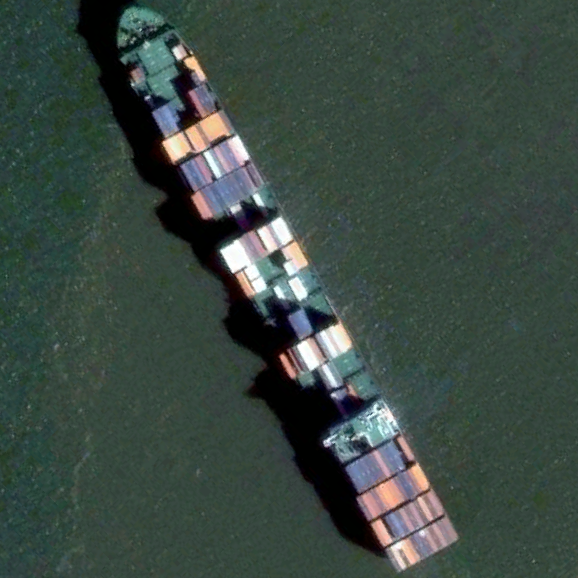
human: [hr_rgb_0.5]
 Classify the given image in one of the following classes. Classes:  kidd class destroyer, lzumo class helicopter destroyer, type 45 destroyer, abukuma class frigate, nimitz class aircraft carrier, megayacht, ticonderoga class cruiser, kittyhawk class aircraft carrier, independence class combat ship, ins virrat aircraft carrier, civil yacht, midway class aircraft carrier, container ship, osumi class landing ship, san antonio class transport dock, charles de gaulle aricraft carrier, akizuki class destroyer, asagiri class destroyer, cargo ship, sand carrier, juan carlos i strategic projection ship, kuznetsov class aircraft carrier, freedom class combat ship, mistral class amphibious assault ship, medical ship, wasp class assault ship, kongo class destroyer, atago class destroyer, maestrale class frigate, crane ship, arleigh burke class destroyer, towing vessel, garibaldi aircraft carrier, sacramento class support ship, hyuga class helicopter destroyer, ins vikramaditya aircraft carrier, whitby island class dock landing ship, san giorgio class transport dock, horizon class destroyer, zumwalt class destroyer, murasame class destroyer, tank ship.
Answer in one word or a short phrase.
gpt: Container ship